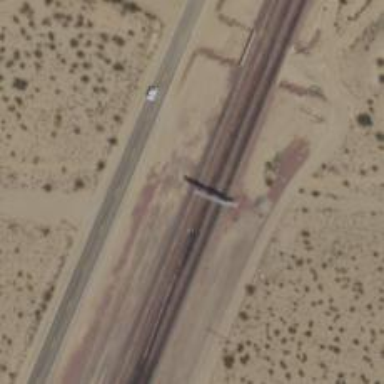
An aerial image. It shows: Railway signal.